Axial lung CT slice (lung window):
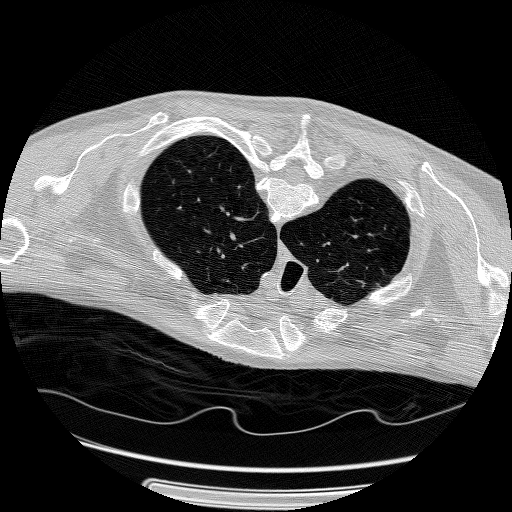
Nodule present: no